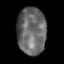
Tissue: skin
Cell type: T cells
Senescence score: 0.6814
Nuclear area (px): 1332
Mean DAPI intensity: 104.307